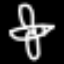
Label: airplane